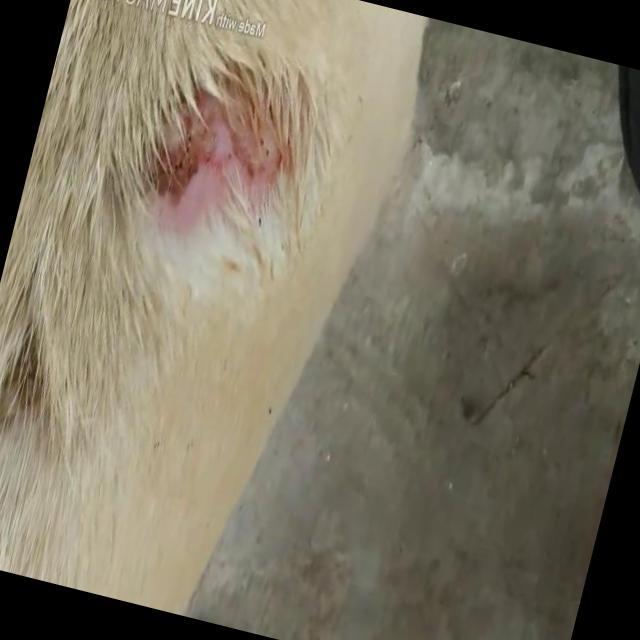
Canine dermatitis — inflammation of the skin presenting with erythema, pruritus, papules, and excoriation. May be allergic, contact, or atopic in origin.